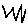
Label: zigzag